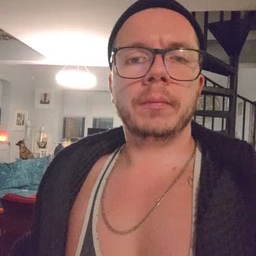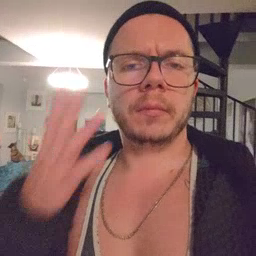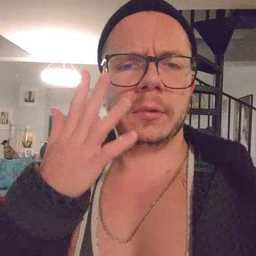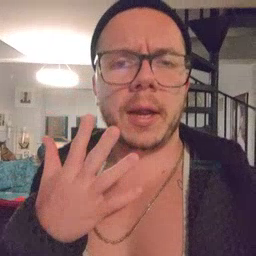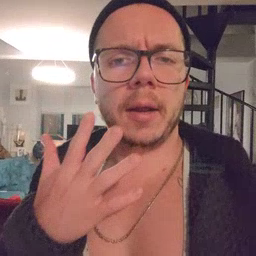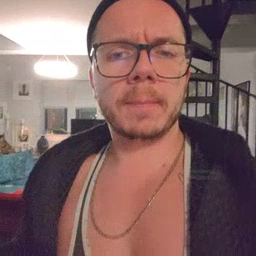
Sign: sad